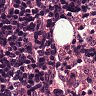
Metastatic tissue present: no